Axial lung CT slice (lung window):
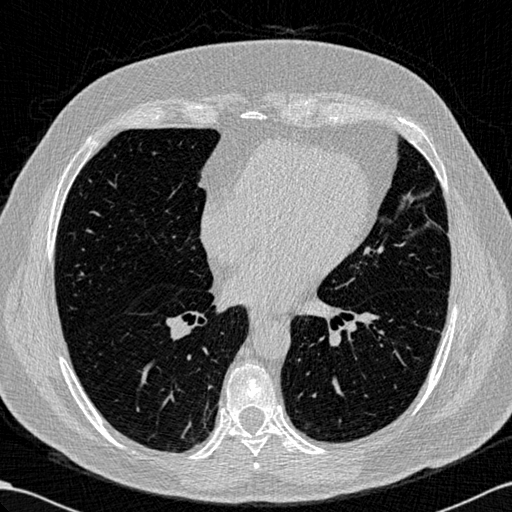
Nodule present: no